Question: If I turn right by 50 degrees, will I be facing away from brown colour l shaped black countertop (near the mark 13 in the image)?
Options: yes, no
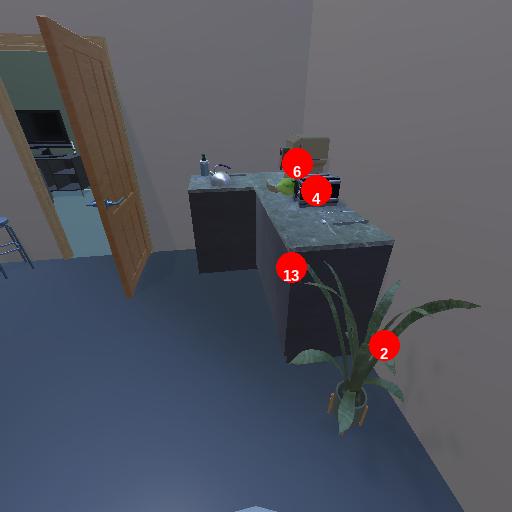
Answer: yes